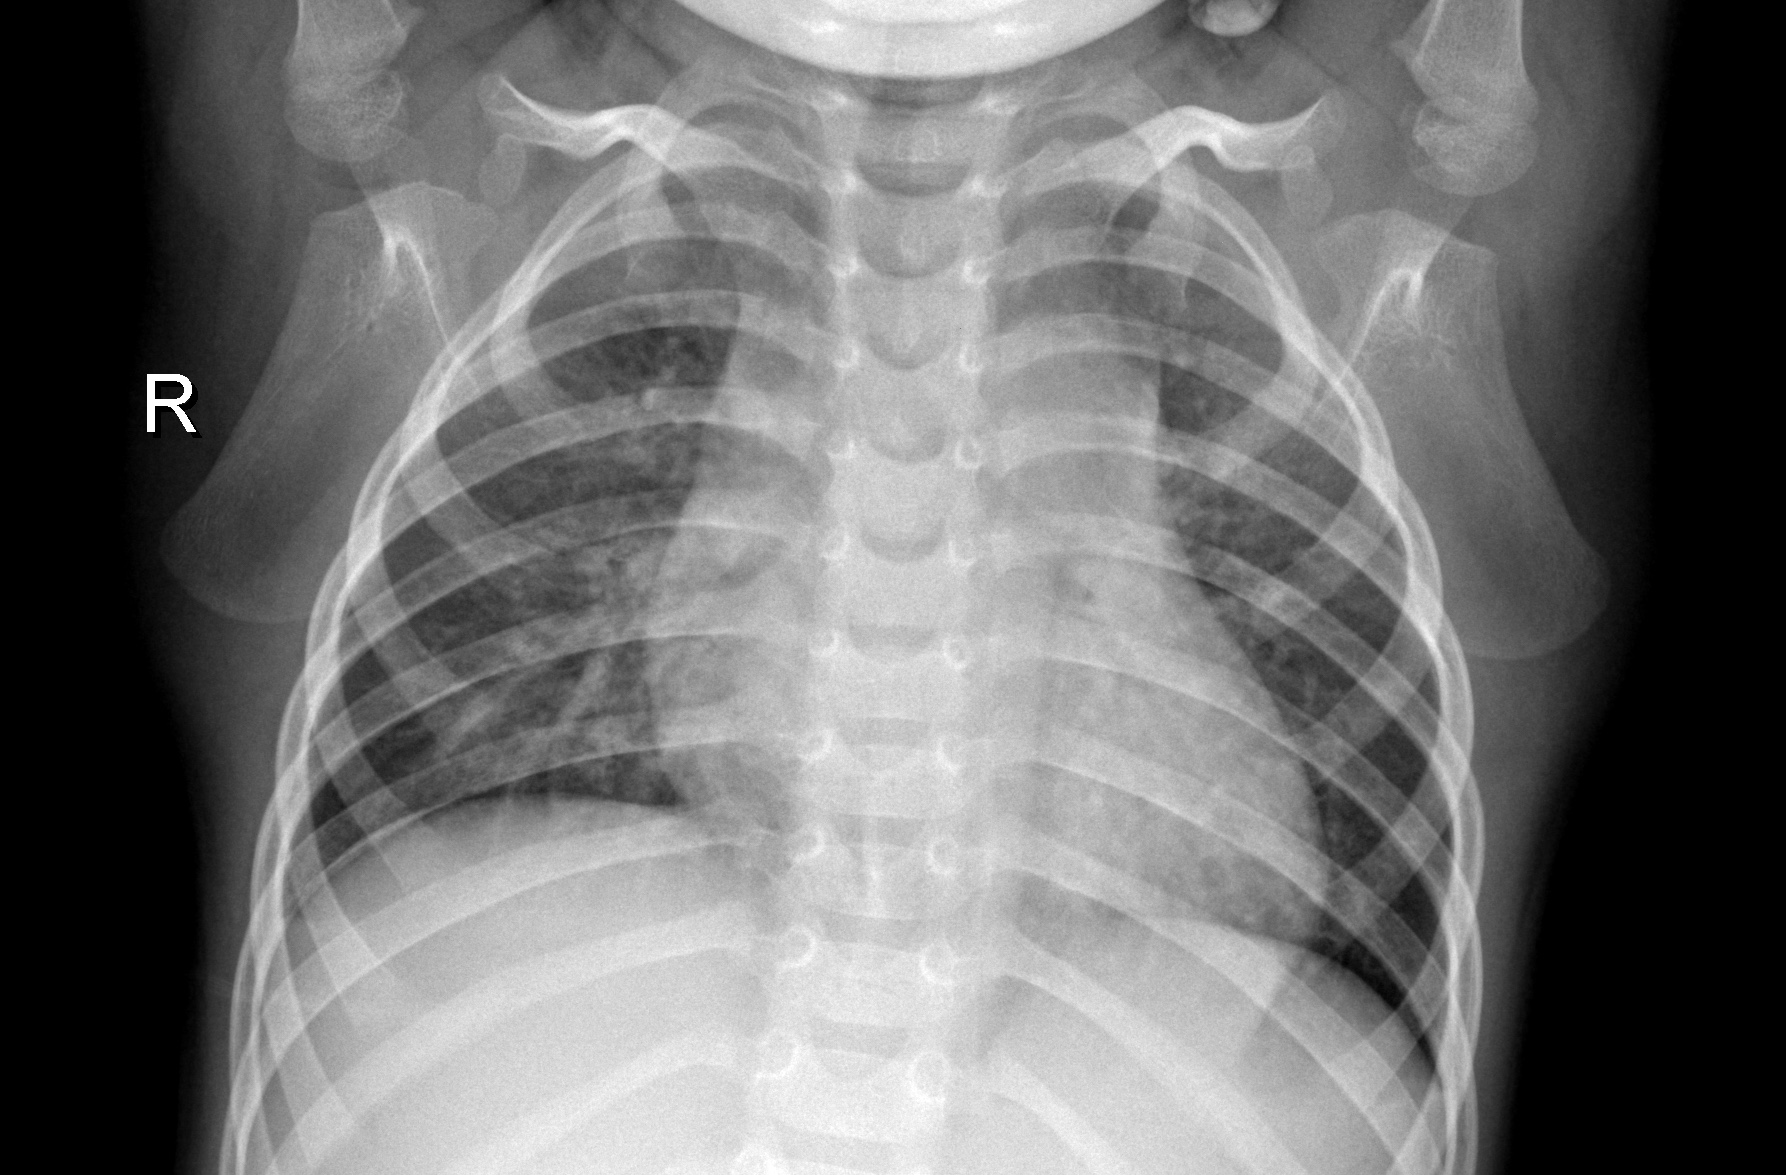
Diagnosis: NORMAL